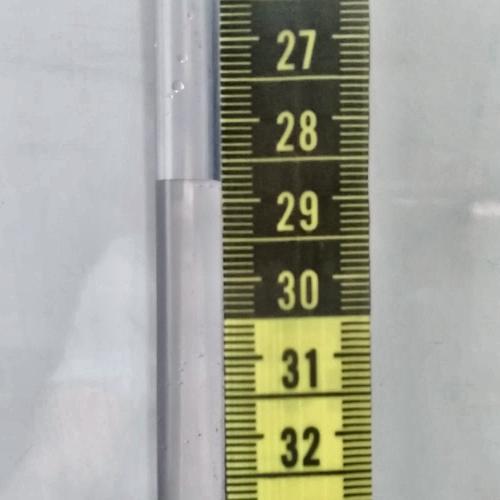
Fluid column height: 28.8 cm